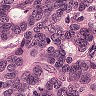
Metastatic tissue present: yes